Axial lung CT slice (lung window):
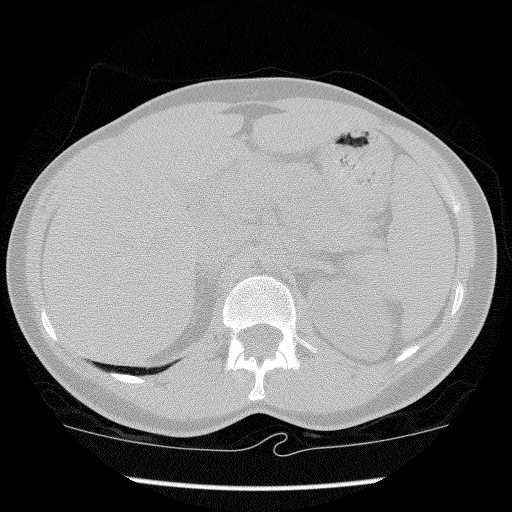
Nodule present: no